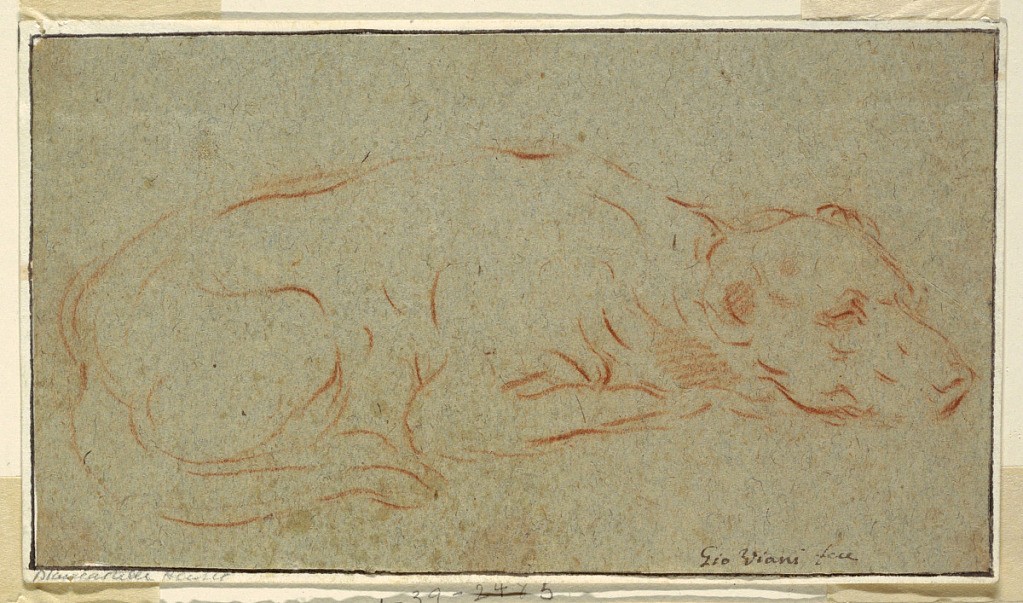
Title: Sketch: A couching dog
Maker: Giovanni Maria Viani, 1636 - 1700
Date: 1650–1700
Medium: Red chalk on rough grey paper
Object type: Drawing
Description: Horizontal composition of a dog turned to the right